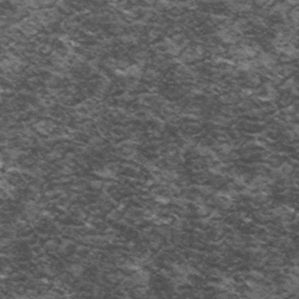
Label: frost